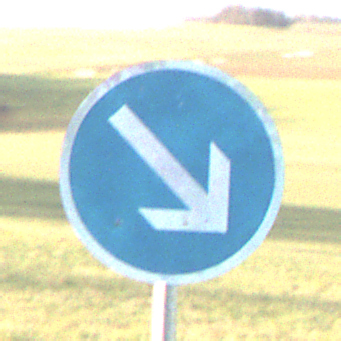
Verkehrszeichen: VorgeschriebeneVorbeifahrtRechts
Umgebung: Outdoor, Nature
Tageszeit: MorningAfternoon
Wetter: Clear
Licht: Natural
Jahreszeit: Winter
Kontrast: HighContrast